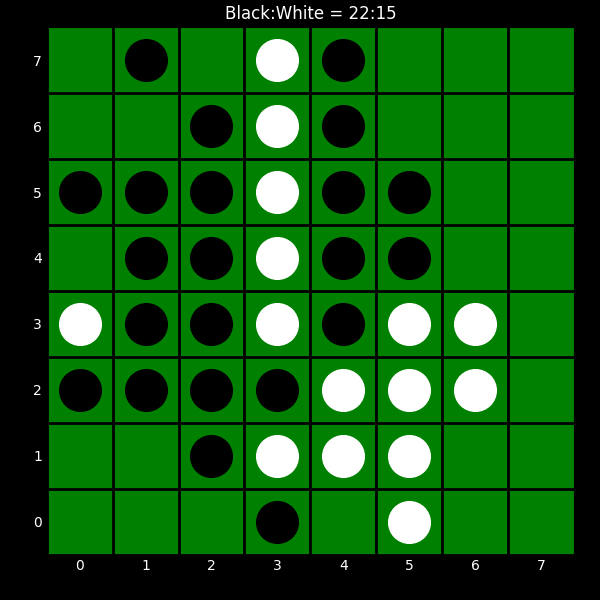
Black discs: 22
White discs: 15